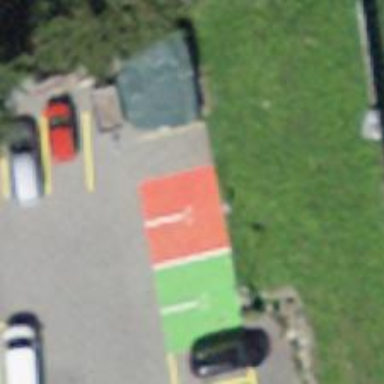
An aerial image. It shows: Charging station.